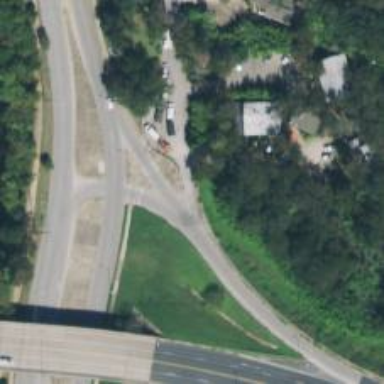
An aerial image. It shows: Primary link road with asphalt surface.